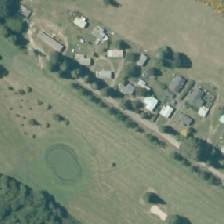
Land cover: urban_parkland